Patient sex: M
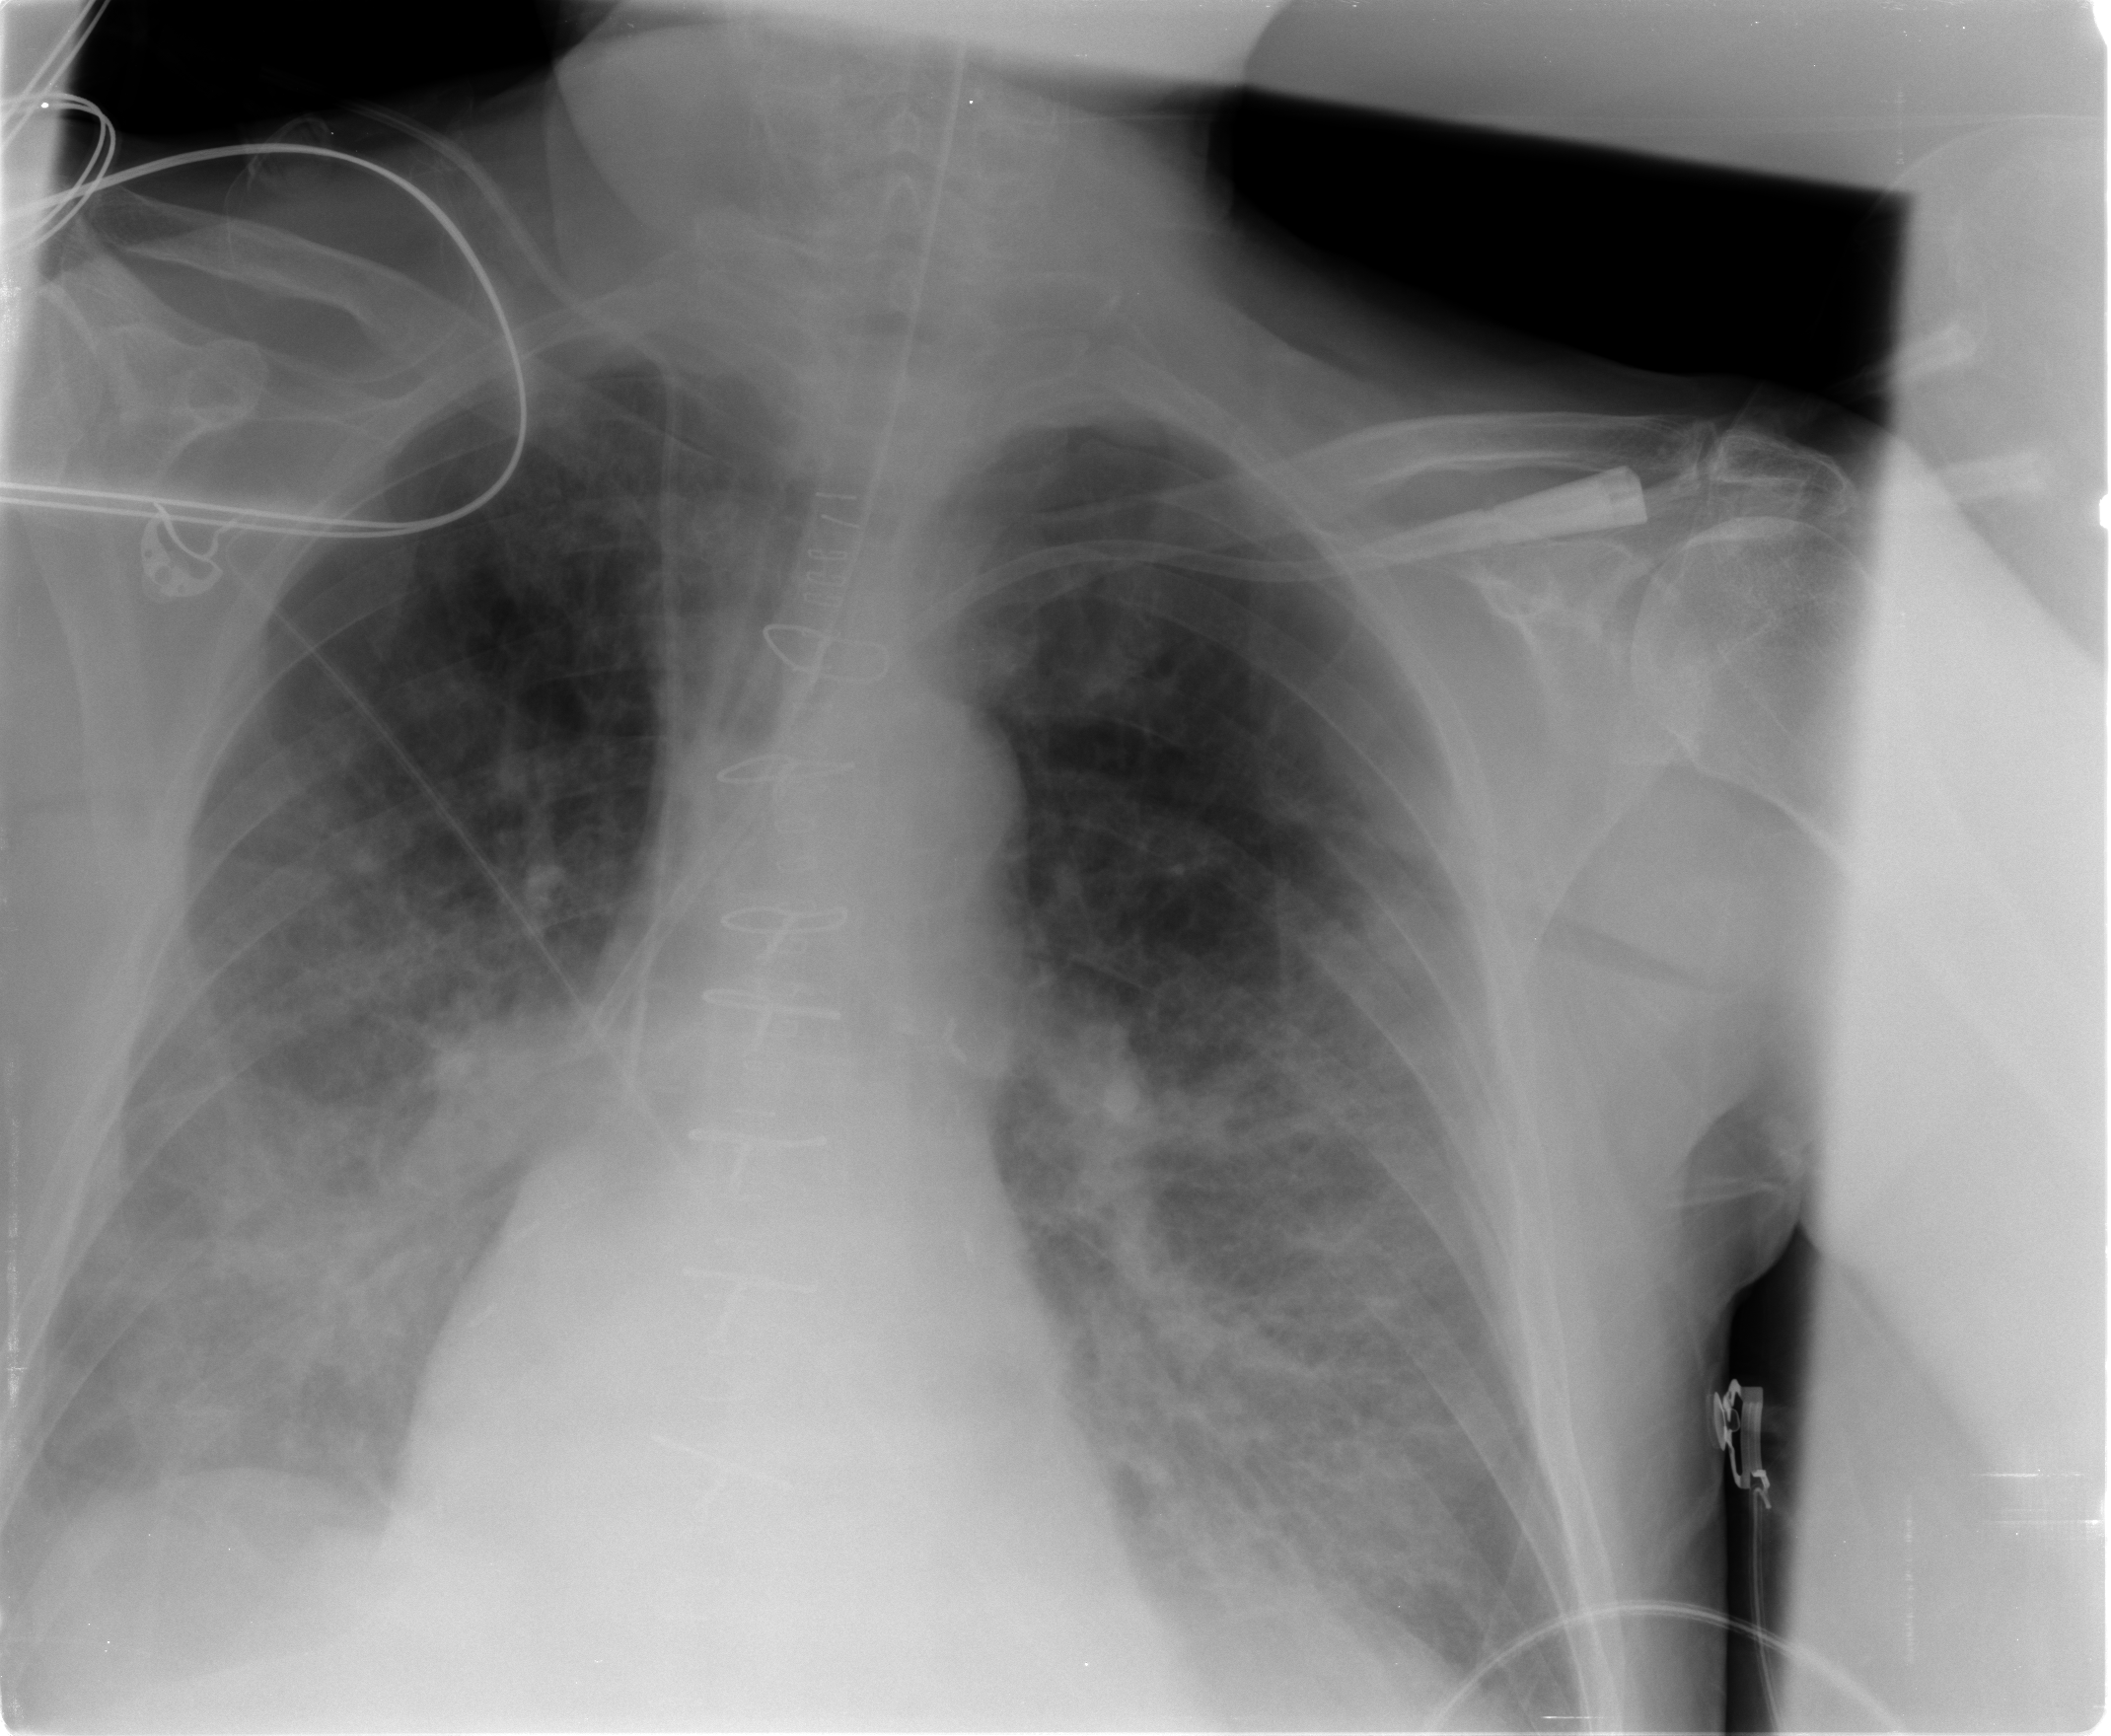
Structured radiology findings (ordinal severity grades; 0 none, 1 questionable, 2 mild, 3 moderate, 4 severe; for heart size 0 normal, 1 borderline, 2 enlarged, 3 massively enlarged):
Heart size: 0
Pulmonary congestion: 1
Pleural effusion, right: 2
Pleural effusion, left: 1
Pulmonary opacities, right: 3
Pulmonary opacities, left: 3
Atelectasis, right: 2
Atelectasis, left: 2